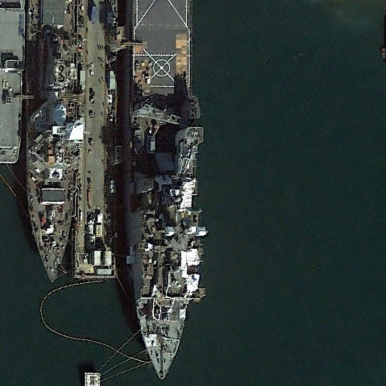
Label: combat